Question: I need your help:
I am trying to create a graph using UIBezierPaths with variable widths and consisting of a bezier curve with two control points. Now I'd like to add arrow heads to the end (right hand side) of these paths. Is there a way to do this i.e. by appending a subpath with a smaller lineWidth which contains a triangle?
here is a sample picture of some paths to which I'd like to add arrowheads:

Thanks for your help!
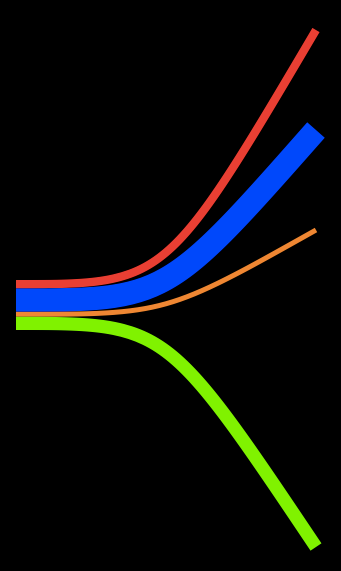
Answer: Let's assume you drew one of arcs like so:
'''
UIBezierPath *path = [UIBezierPath bezierPath];
[path moveToPoint:point1];
[path addQuadCurveToPoint:point3 controlPoint:point2];
CAShapeLayer *shape = [CAShapeLayer layer];
shape.path = path.CGPath;
shape.lineWidth = 10;
shape.strokeColor = [UIColor blueColor].CGColor;
shape.fillColor = [UIColor clearColor].CGColor;
shape.frame = self.view.bounds;
[self.view.layer addSublayer:shape];
'''
You can use 'atan2' to calculate the angle from the control point to the final point:
'''
CGFloat angle = atan2f(point3.y - point2.y, point3.x - point2.x);
'''
Note, it doesn't really matter if you use quad bezier or cubic, the idea is the same. Calculate the angle from the last control point to the end point.
You could then put an arrow head by calculating the corners of the triangle like so:
'''
CGFloat distance = 15.0;
path = [UIBezierPath bezierPath];
[path moveToPoint:point3];
[path addLineToPoint:[self calculatePointFromPoint:point3 angle:angle + M_PI_2 distance:distance]]; // to the right
[path addLineToPoint:[self calculatePointFromPoint:point3 angle:angle distance:distance]]; // straight ahead
[path addLineToPoint:[self calculatePointFromPoint:point3 angle:angle - M_PI_2 distance:distance]]; // to the left
[path closePath];
shape = [CAShapeLayer layer];
shape.path = path.CGPath;
shape.lineWidth = 2;
shape.strokeColor = [UIColor blueColor].CGColor;
shape.fillColor = [UIColor blueColor].CGColor;
shape.frame = self.view.bounds;
[self.view.layer addSublayer:shape];
'''
Where we use 'sinf' and 'cosf' to calculate the corners like so:
'''
- (CGPoint)calculatePointFromPoint:(CGPoint)point angle:(CGFloat)angle distance:(CGFloat)distance {
return CGPointMake(point.x + cosf(angle) * distance, point.y + sinf(angle) * distance);
}
'''
That yields something looking like:

Clearly, just adjust the 'distance' parameters to control the shape of the triangle.